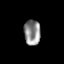
Tissue: lung
Cell type: Epithelial cells
Senescence score: 0.1584
Nuclear area (px): 405
Mean DAPI intensity: 143.607